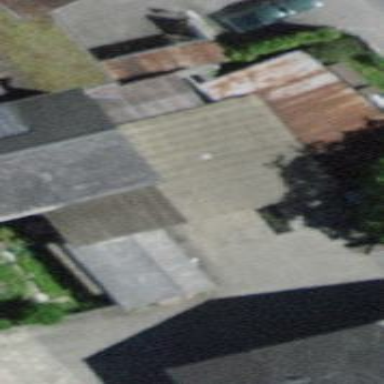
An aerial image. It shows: Garage building.